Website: home-depot
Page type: account-dashboard
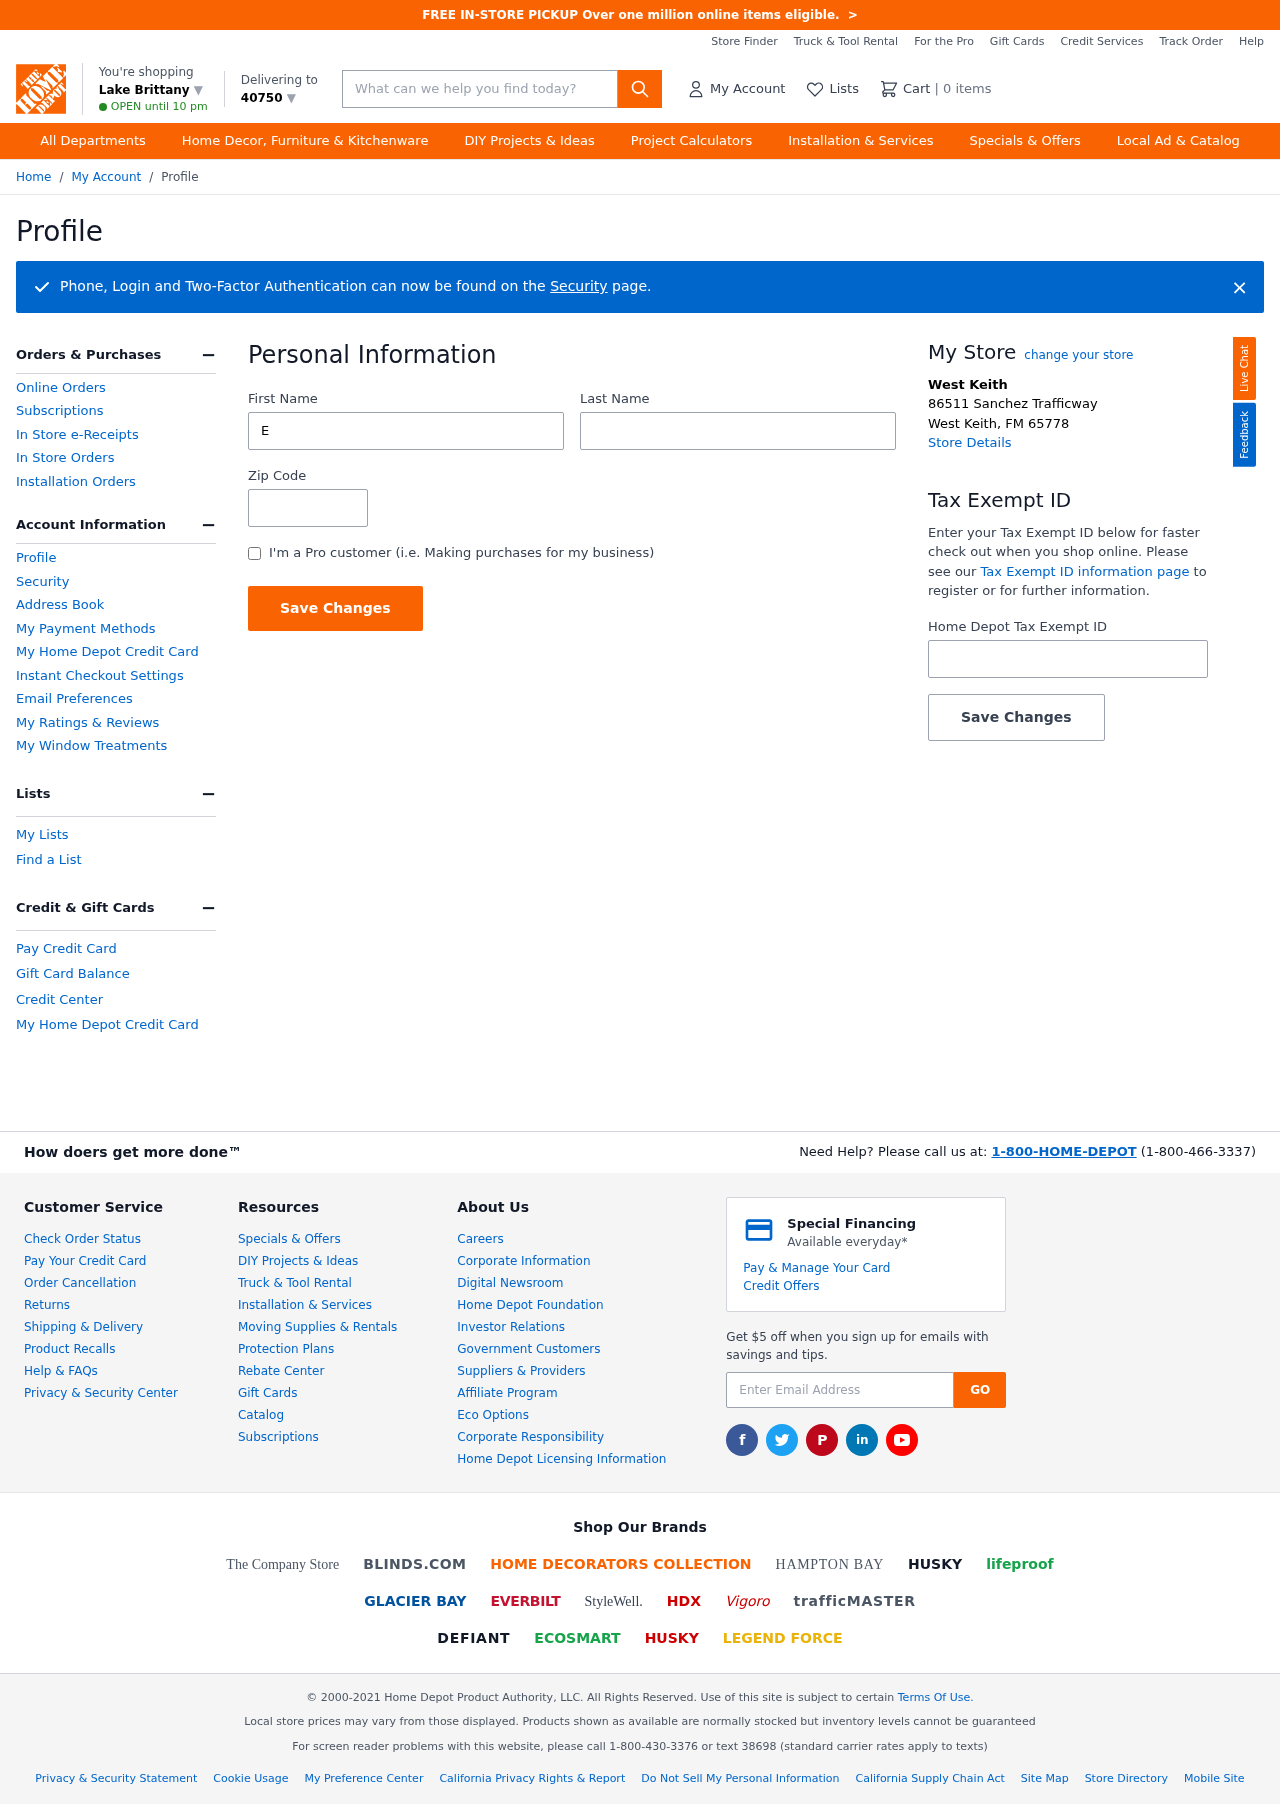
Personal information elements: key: PII_CITY
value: Lake Brittany ▼
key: PII_FIRSTNAME
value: Erin
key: PII_LASTNAME
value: Noble
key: PII_LOCATION1_CITY
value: West Keith
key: PII_LOCATION1_CITY_STATE_ZIP
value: West Keith, FM 65778
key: PII_LOCATION1_STREET
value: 86511 Sanchez Trafficway
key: PII_POSTCODE
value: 40750 ▼
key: PII_POSTCODE
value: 40750
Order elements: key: ORDER_NUM_ITEMS
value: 0
Search elements: key: HEADER_SEARCH
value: What can we help you find today?